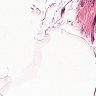
Metastatic tissue present: no